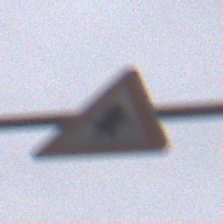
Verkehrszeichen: Vorfahrt
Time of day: MorningAfternoon
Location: Outdoor (Urban)
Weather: Overcast
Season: NotSpecified
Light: Natural